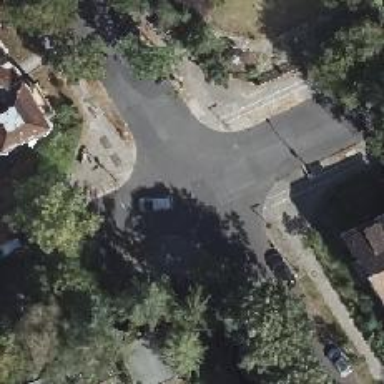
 and parallel parking lanes are available on the street."